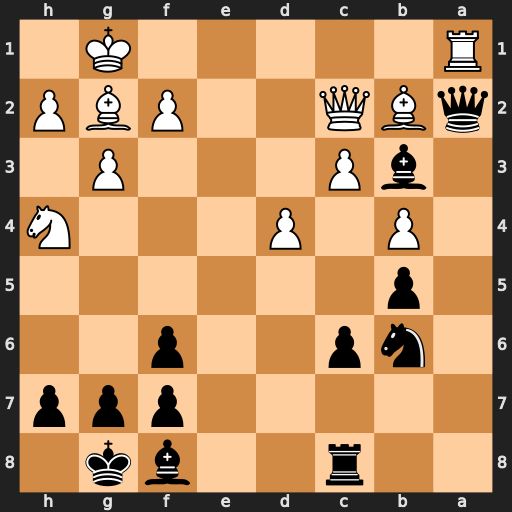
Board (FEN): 2r2bk1/5ppp/1np2p2/1p6/1P1P3N/1bP3P1/qBQ2PBP/R5K1
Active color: b
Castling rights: -
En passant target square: -
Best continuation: Qxa1+ Bxa1 Bxc2